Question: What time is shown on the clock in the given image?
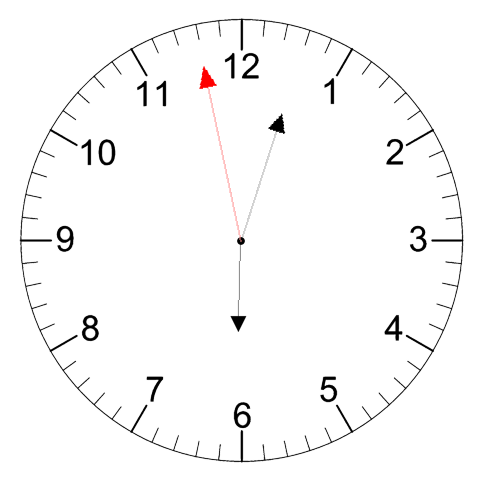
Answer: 06:02:58